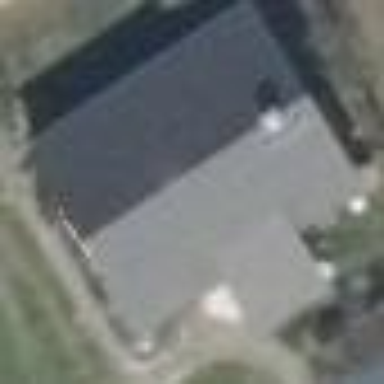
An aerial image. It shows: Gabled roofed house.